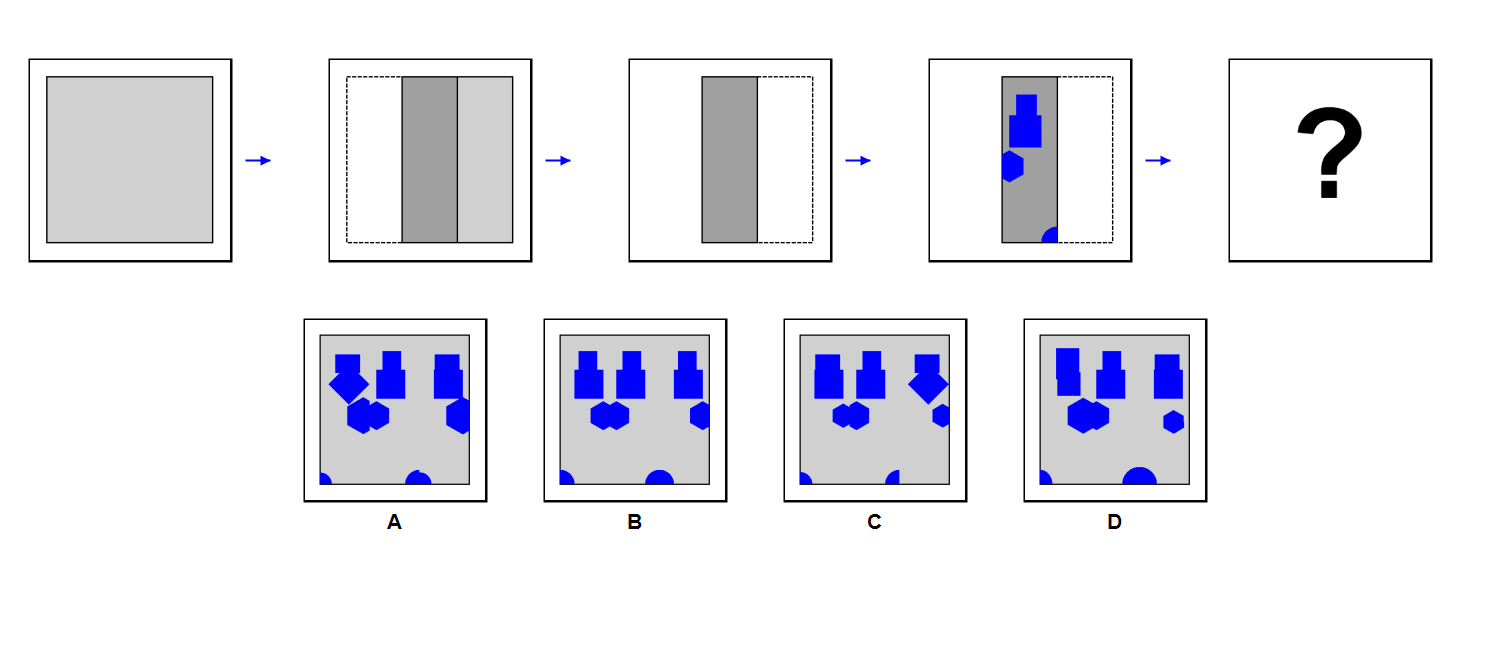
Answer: B